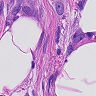
Metastatic tissue present: yes